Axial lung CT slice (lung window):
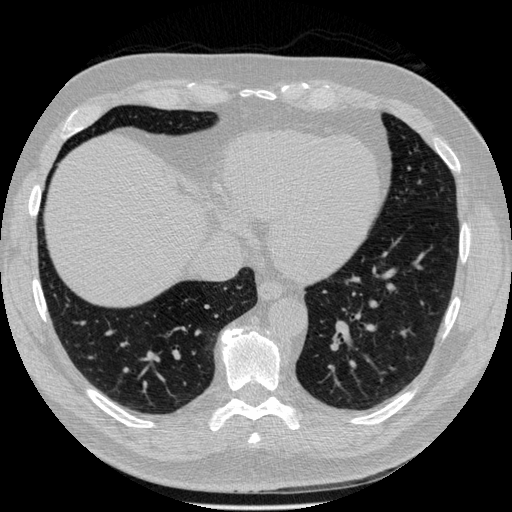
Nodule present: no